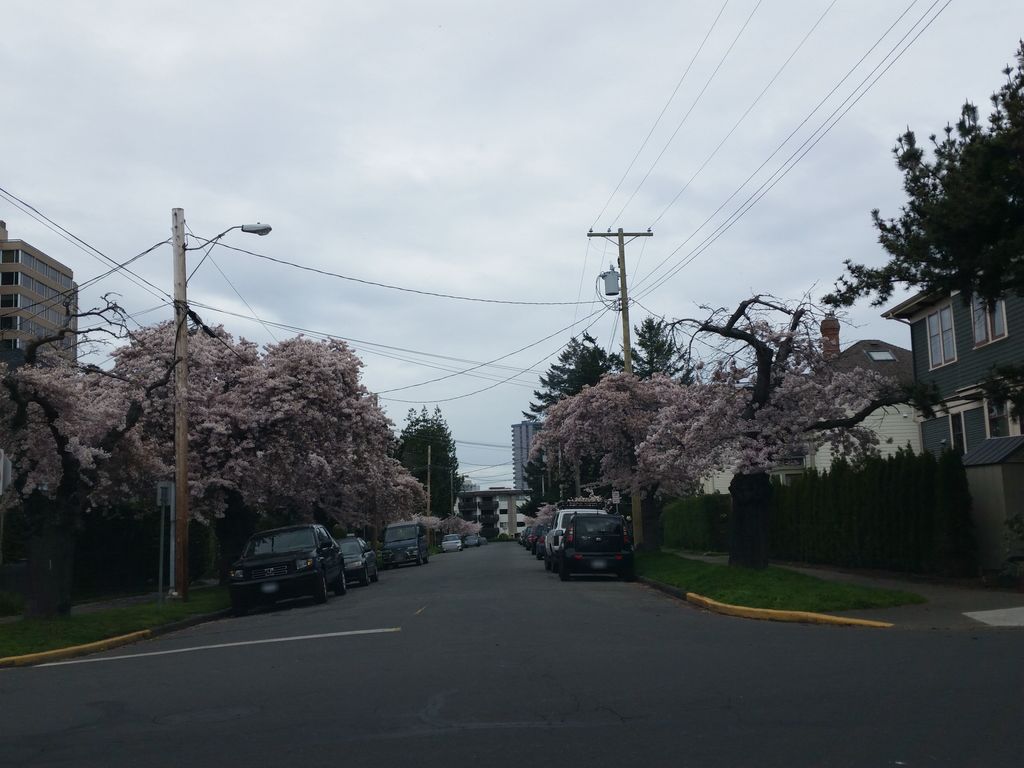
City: victoria